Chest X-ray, AP view. Patient: 38 years old, sex M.
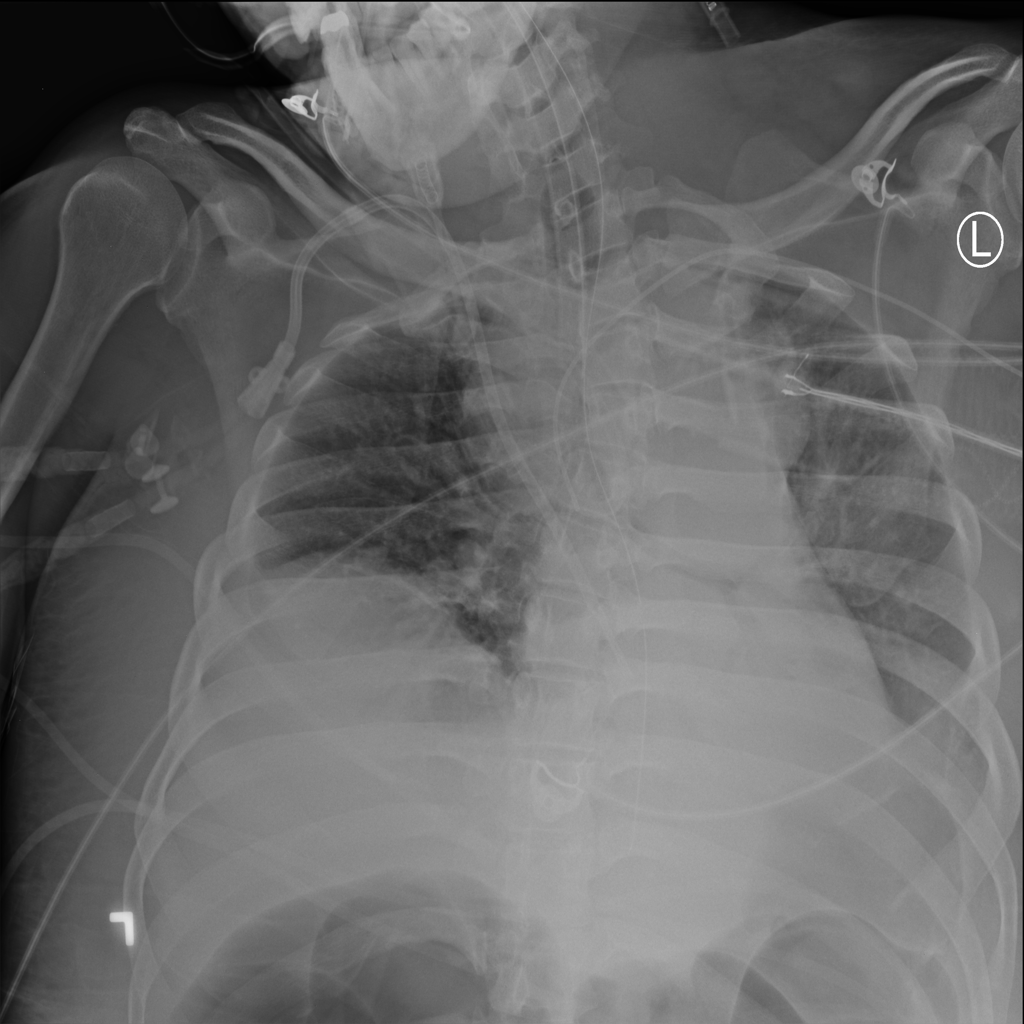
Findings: Consolidation, Mass